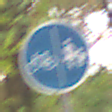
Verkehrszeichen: GetrennterRadUndGehwegRadwegLinks
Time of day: Midday
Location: Outdoor (Nature)
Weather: Overcast
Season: NotSpecified
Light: Natural